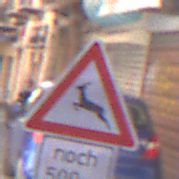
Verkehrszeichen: WildwechselRechts
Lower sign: LaengeEinerStrecke3
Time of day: MorningAfternoon
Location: Outdoor (Urban)
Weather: Clear
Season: NotSpecified
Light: Natural